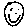
Label: smiley face